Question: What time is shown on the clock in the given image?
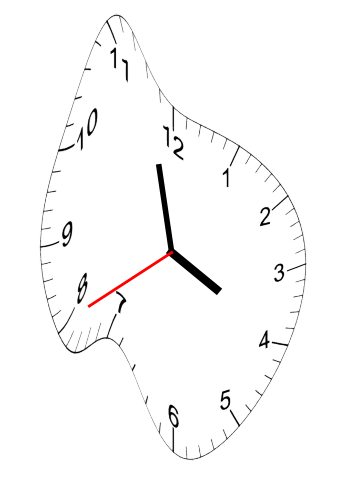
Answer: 03:57:40